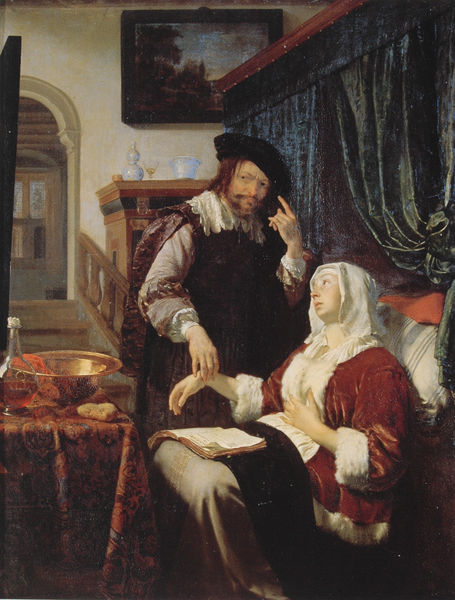
Titel: Kranke Frau im Bett
Künstler: Frans van (der Ältere) Mieris
Standort: Wien
Institution: Graphische Sammlung Albertina
Schlagwörter: blau, gemälde, hand, mann, schatten, weiß, gelb, grün, landschaft, ocker, sitzen, braun, fenster, finger, frau, glas, grau, holz, hut, kleid, licht, orange, raum, schwarz, szene, tisch, tür, zimmer, ausblick, blick, obst, rot, tuch, beige, gespräch, haube, malerei, rock, teppich, bart, flasche, gläser, jacke, kappe, mütze, wand, falten, gesicht, hermelin, kragen, pelz, rahmen, samt, schale, schüssel, tablett, ärmel, bild, hände, niederlande, tischdecke, tischtuch, türbogen, vorhang, öl, gold, interieur, mantel, reich, stoff, adel, decke, kind, paar, renaissance, seide, genre, kinder, krug, stilleben, schrift, kommode, papier, schrank, bogen, lila, ölgemälde, treppe, kissen, essen, gardine, kopftuch, ernst, kerze, bett, brot, tasse, vasen, geländer, stube, stufen, rüschen, nachdenken, tor, foto, bögen, erschrecken, krank, lappen, buch, fensterkreuz, münchen, geschirr, kupfer, vermeer, arzt, beten, fühlen, untersuchung, brokat, sims, besuch, ehepaar, glasfenster, krankheit, leiden, mittelalter, wams, baldachin, adlige, niederländer, königin, interieurs, bild im bild, schränkchen, kranke, schwamm, beistelltisch, himmelbett, geist, got, gel, alkoven, glasflasche, pelzbesatz, gnade, leidend, behandlung, bett mann, bettstatt, die kranke, kupferschale, neiderlande, papie, patient, patientin, pekz, pils, puls, pulsfühlen, pulsmessen, pulsmessung, schlapp, worhänge, medicus, finder, hausjacke, pelzchen, t+r